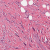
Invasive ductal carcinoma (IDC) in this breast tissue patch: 0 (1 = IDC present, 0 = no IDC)